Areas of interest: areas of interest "Commercial service"
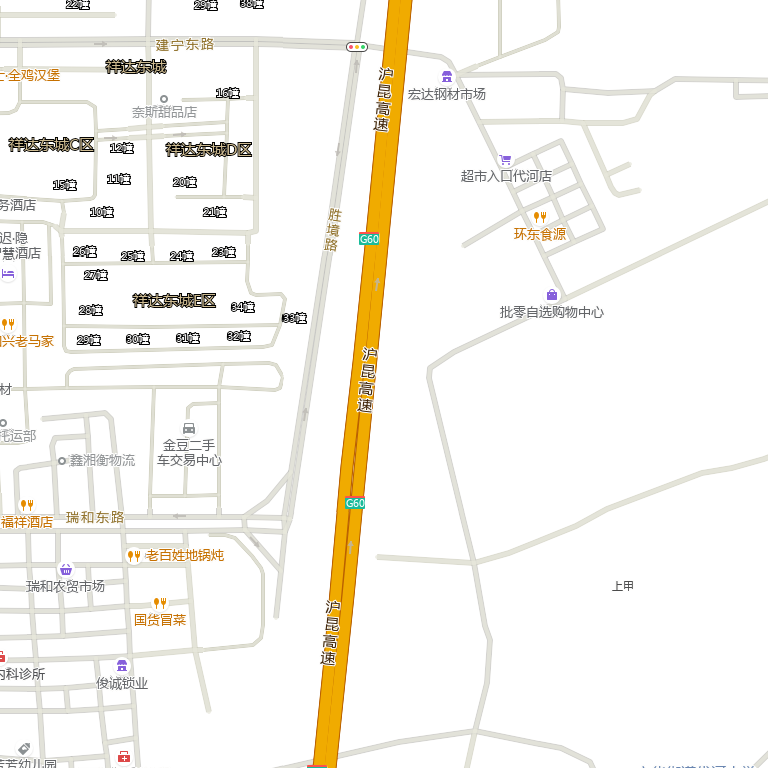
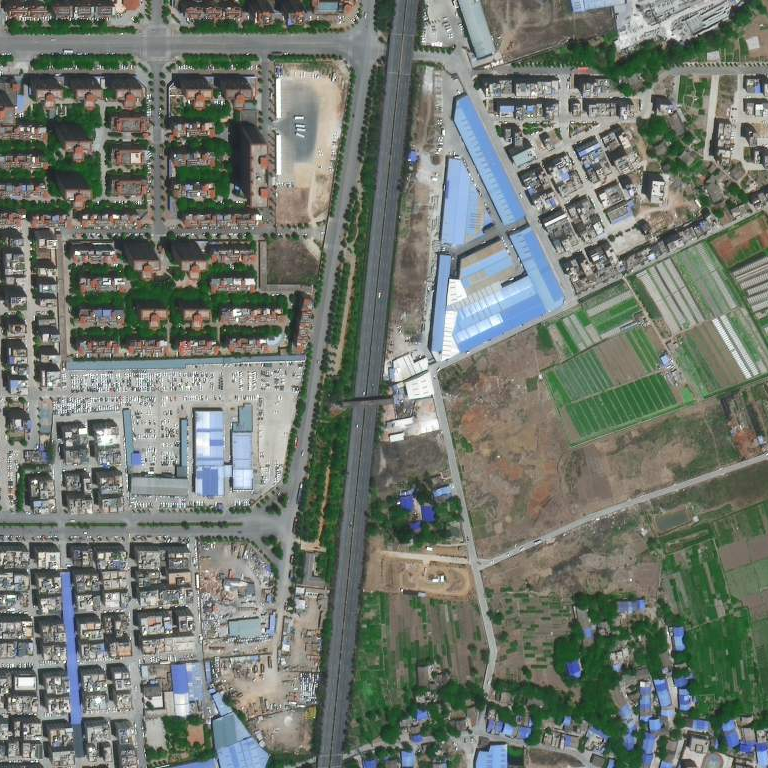